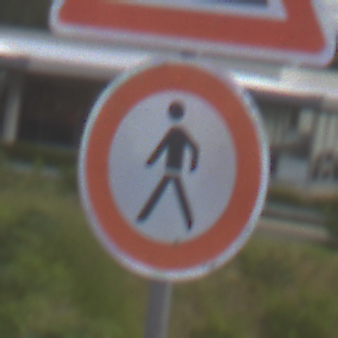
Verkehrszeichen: VerbotFussgaenger
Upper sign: Arbeitsstelle
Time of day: MorningAfternoon
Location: Outdoor (Suburban)
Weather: PartlyCloudy
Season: NotSpecified
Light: Natural